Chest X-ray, PA view. Patient: 40 years old, sex M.
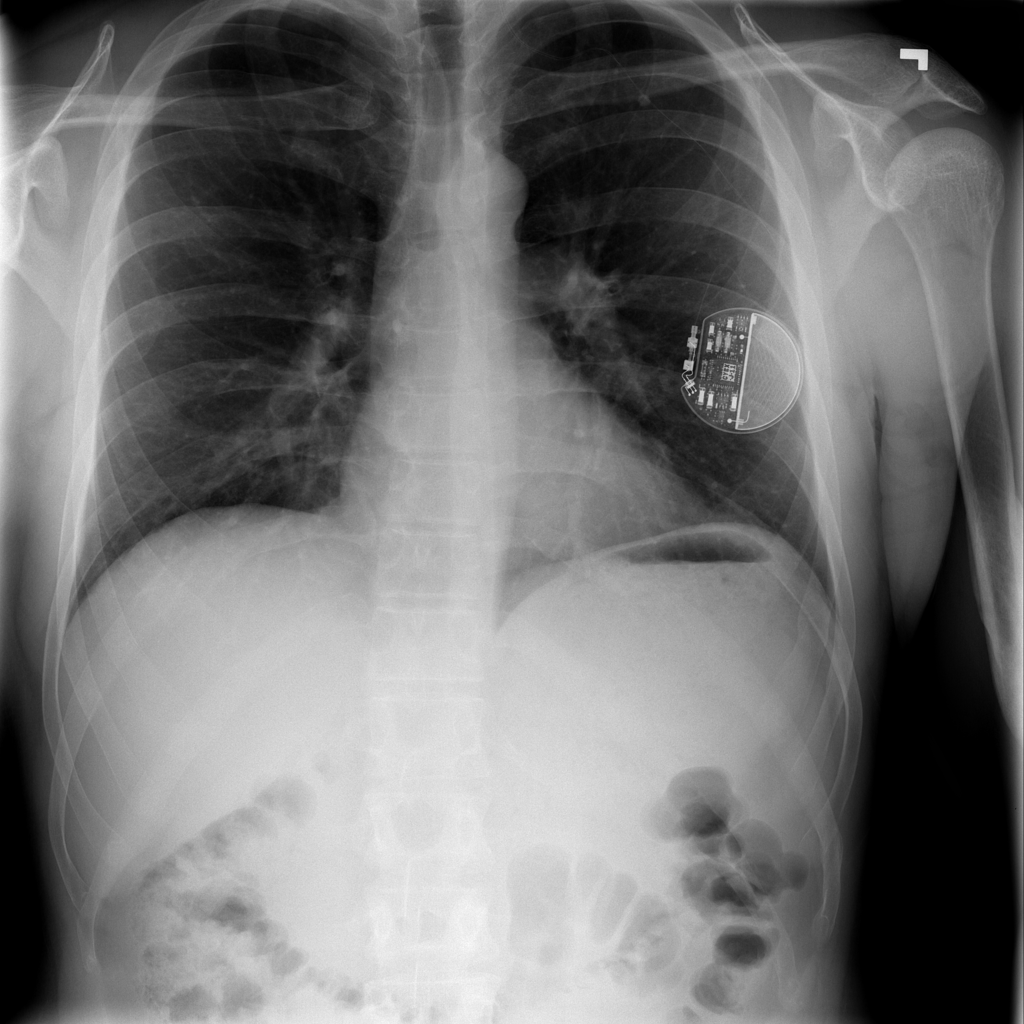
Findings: No Finding